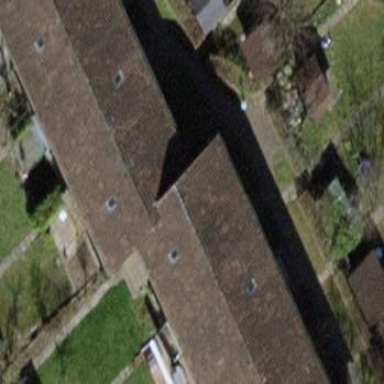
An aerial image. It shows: Terrace building.